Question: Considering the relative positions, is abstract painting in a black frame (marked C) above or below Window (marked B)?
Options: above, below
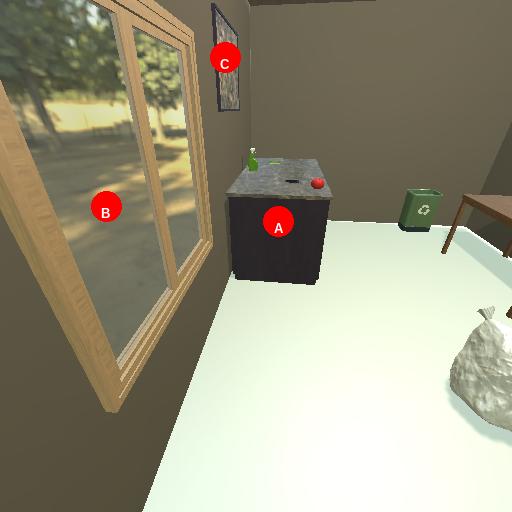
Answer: above